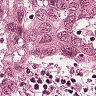
Metastatic tissue present: yes